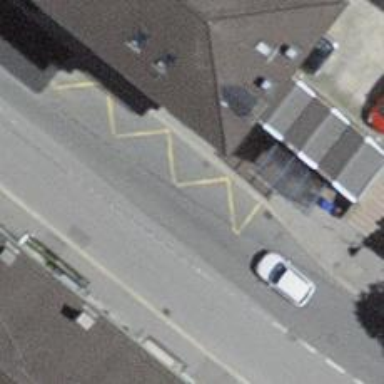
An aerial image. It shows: Bus stop with shelter. It is platform for public transport.